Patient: sex F, age 27
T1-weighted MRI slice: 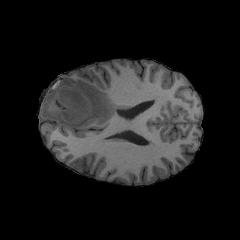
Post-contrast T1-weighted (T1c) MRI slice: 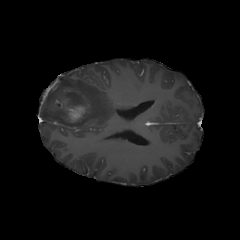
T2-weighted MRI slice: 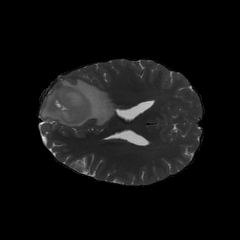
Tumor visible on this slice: yes
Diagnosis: Astrocytoma, IDH-mutant
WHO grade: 4